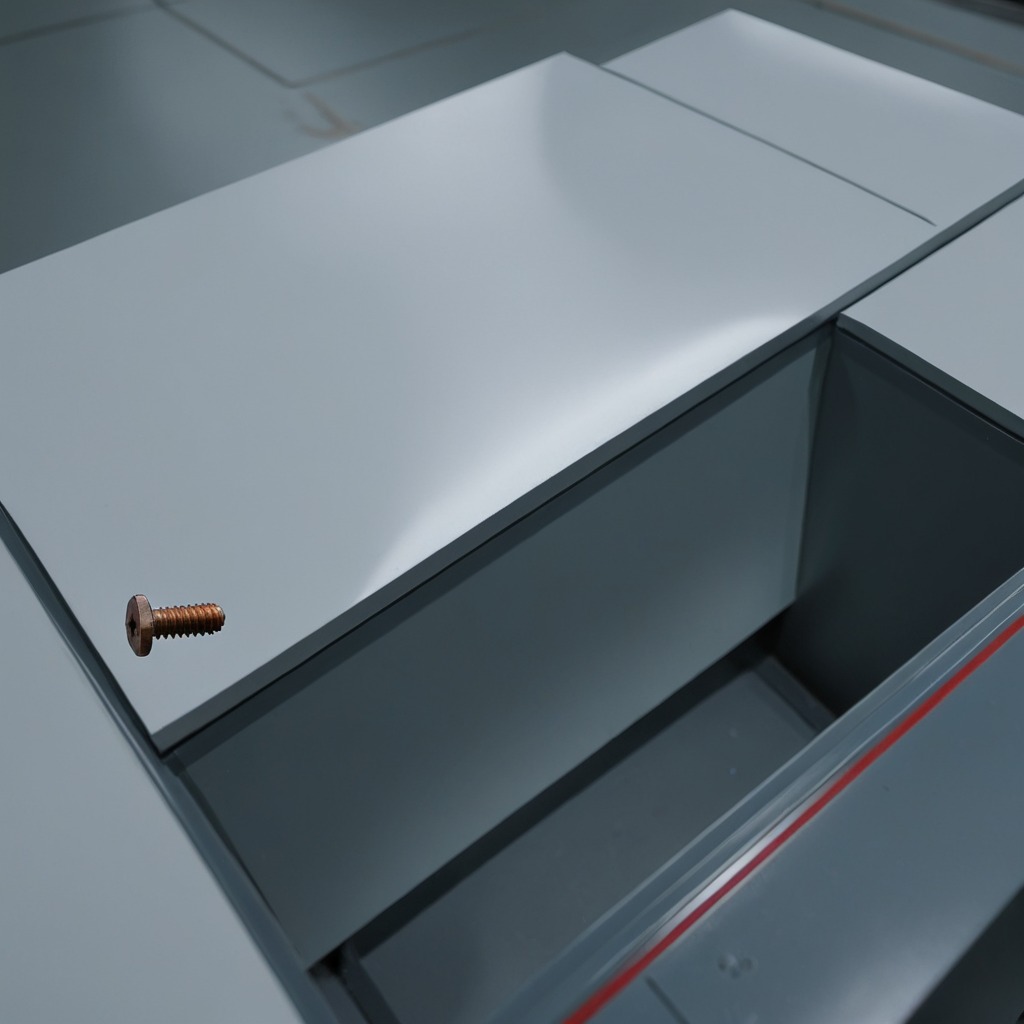
A metal screw lying on a toolbox surface in an airplane hangar workshop 8K.